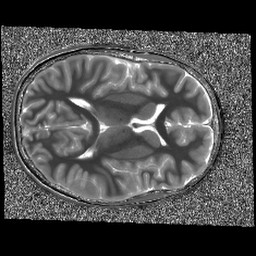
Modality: T1map
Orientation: axial
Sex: female
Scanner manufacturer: siemens
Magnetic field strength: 3 T
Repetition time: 5 s
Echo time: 0.00368 s